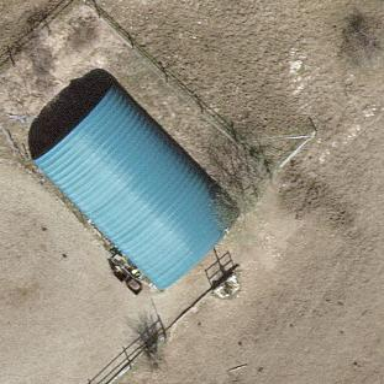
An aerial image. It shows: Stable.